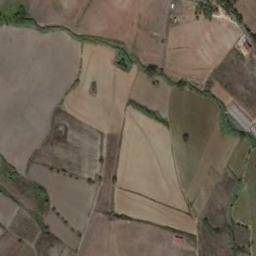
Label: terrace